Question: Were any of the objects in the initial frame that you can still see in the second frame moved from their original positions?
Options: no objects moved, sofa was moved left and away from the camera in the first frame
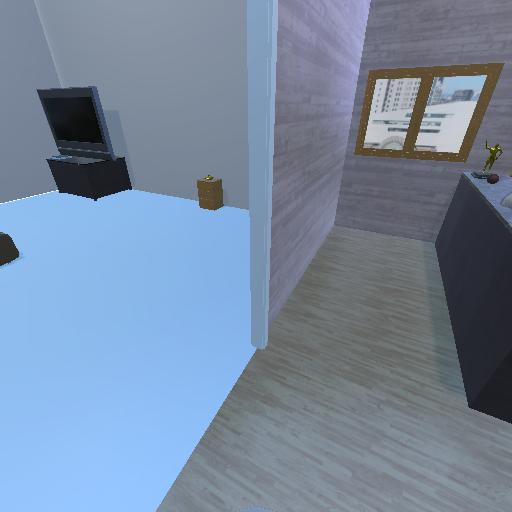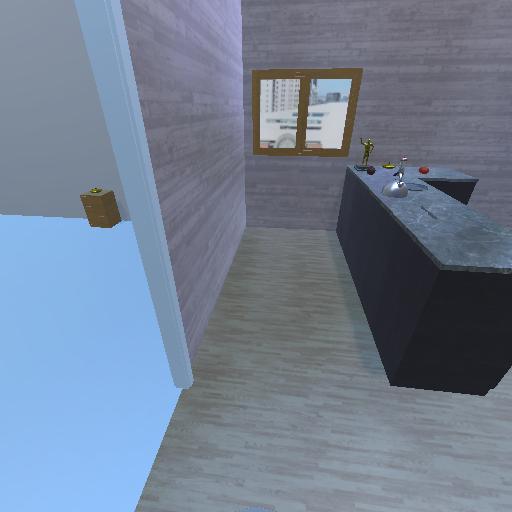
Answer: no objects moved